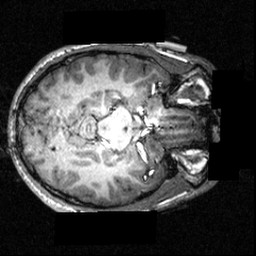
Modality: T1w
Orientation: axial
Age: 16
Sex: male
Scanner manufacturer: siemens
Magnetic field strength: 3.951 T
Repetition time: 1.5 s
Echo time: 0.00335 s